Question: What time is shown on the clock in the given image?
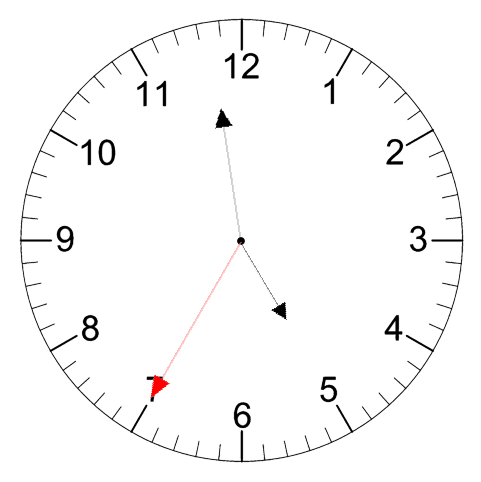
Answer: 04:58:35